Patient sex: F
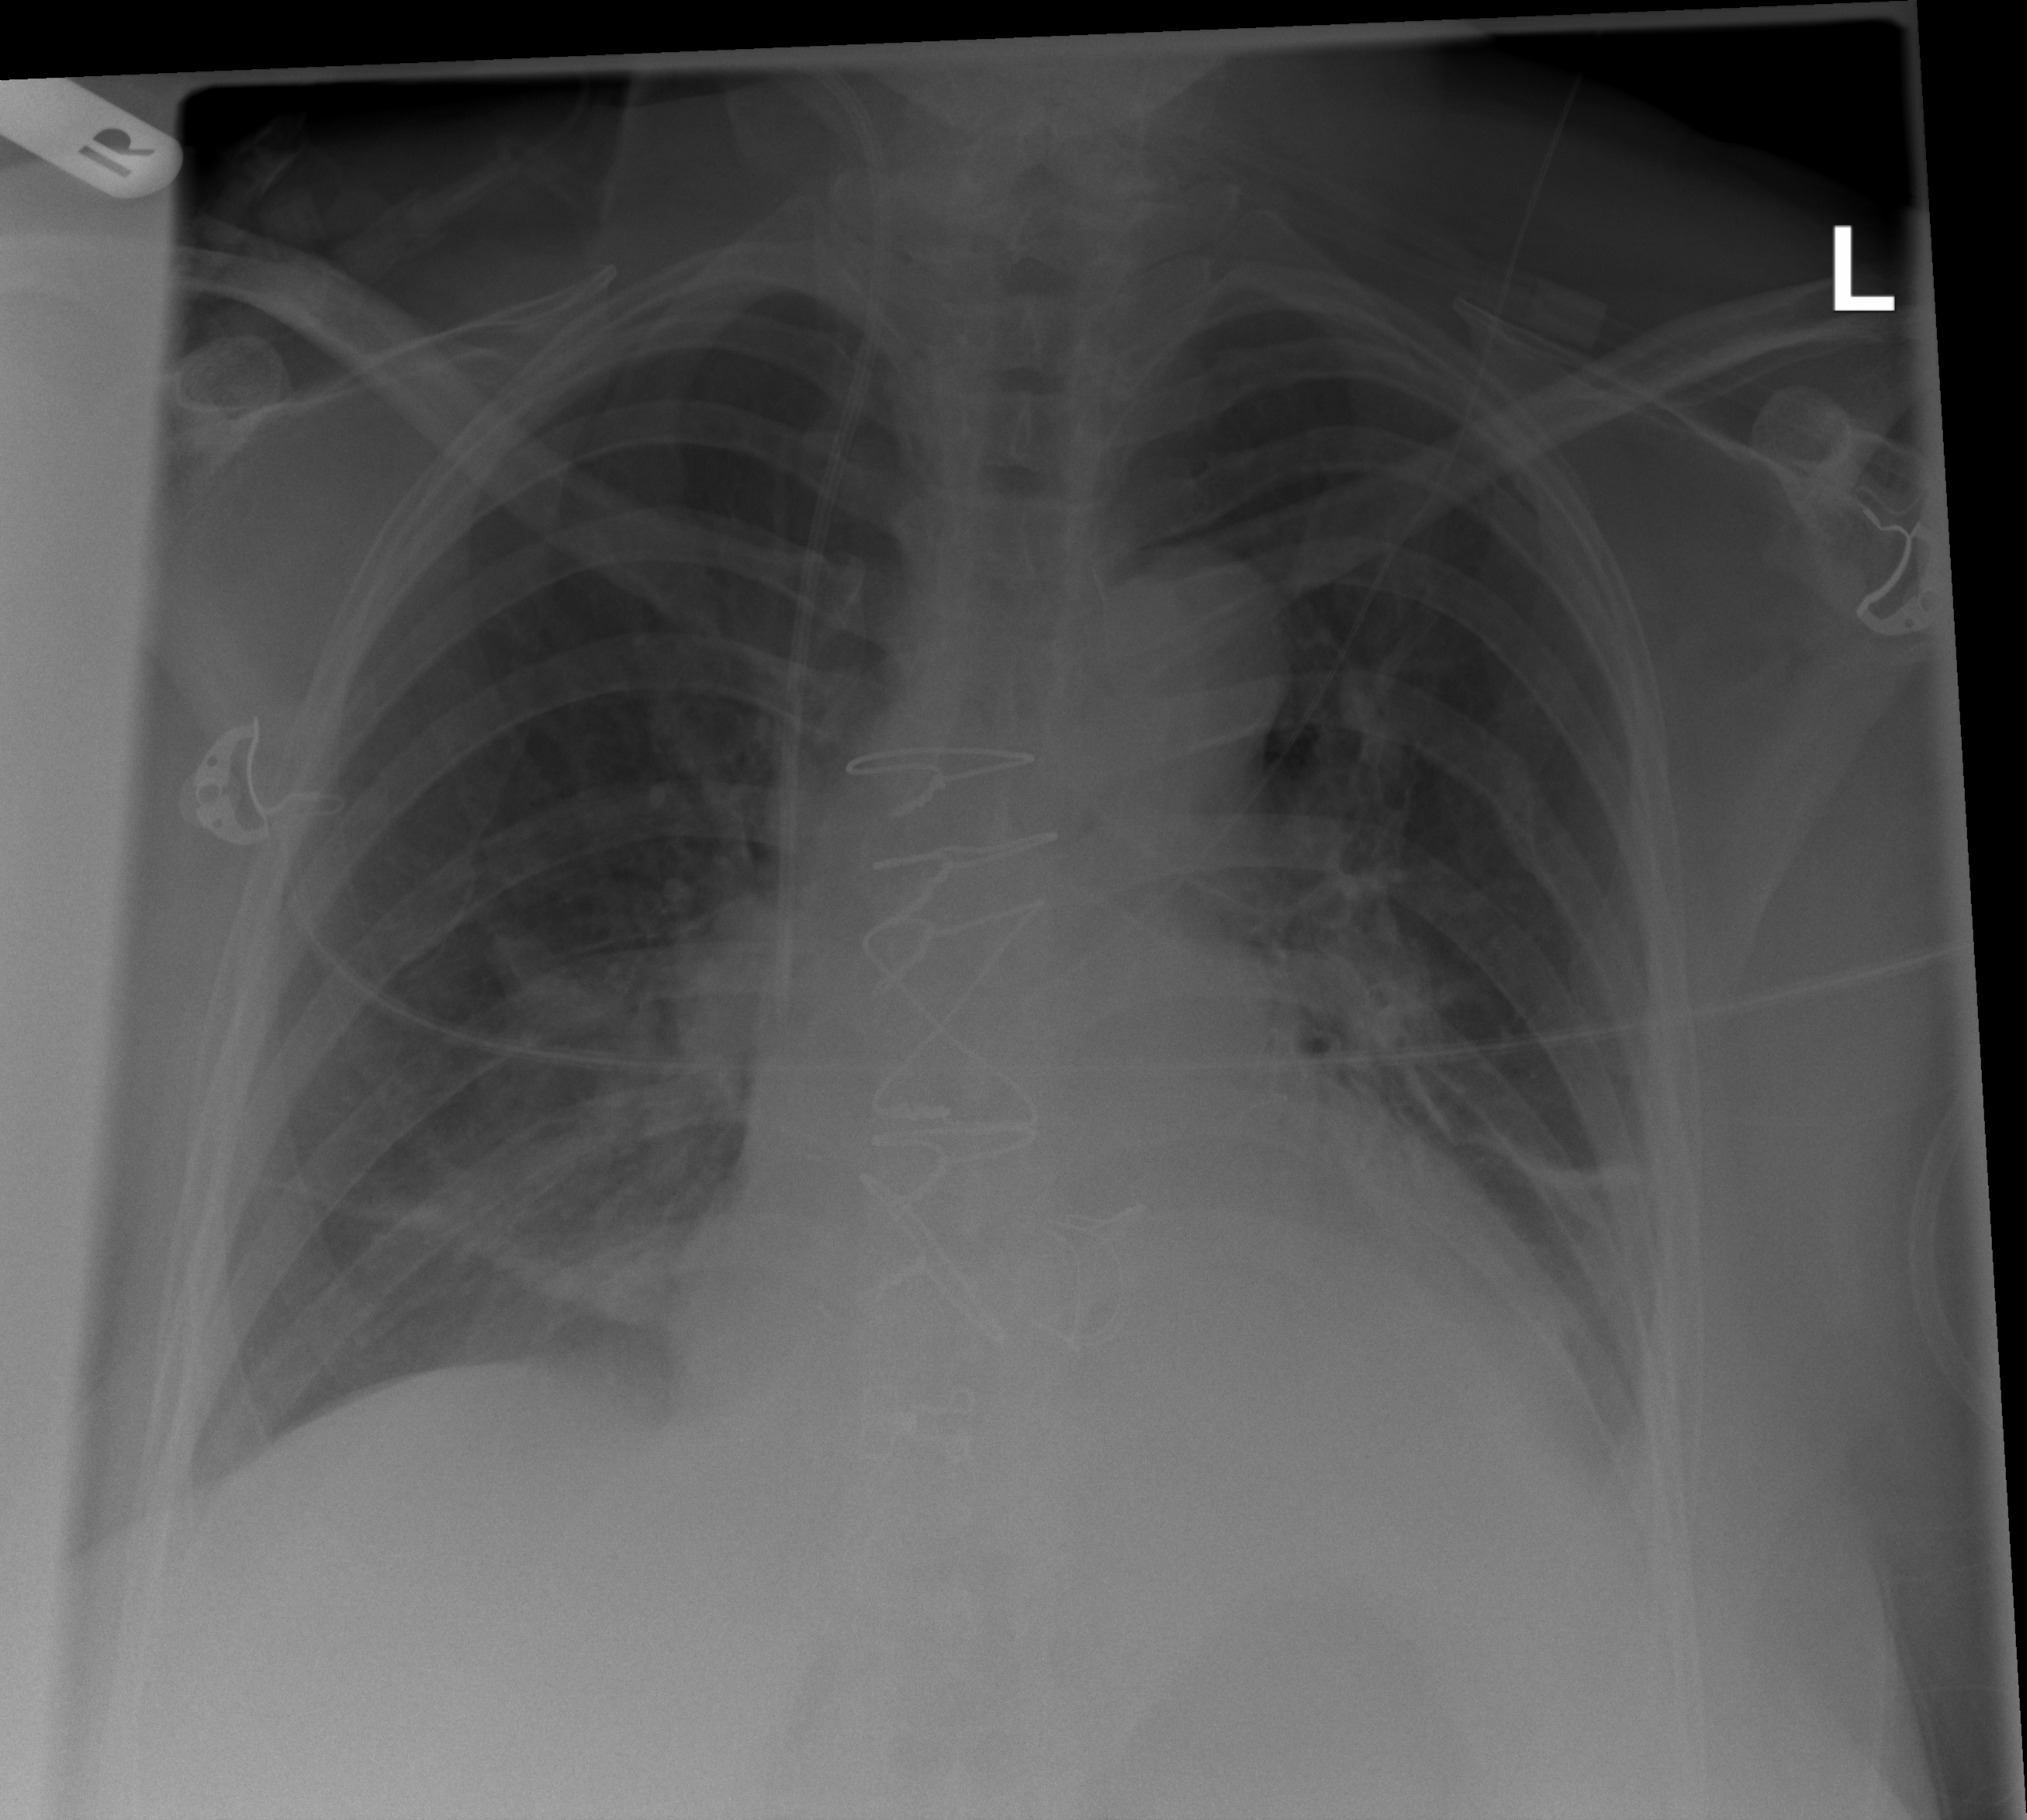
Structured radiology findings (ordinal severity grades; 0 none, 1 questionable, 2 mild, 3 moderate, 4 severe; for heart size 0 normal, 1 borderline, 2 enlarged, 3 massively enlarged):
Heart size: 2
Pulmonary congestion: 0
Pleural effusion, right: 0
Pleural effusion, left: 1
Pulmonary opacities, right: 2
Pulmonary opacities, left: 0
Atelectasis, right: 2
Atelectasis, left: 2